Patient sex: F
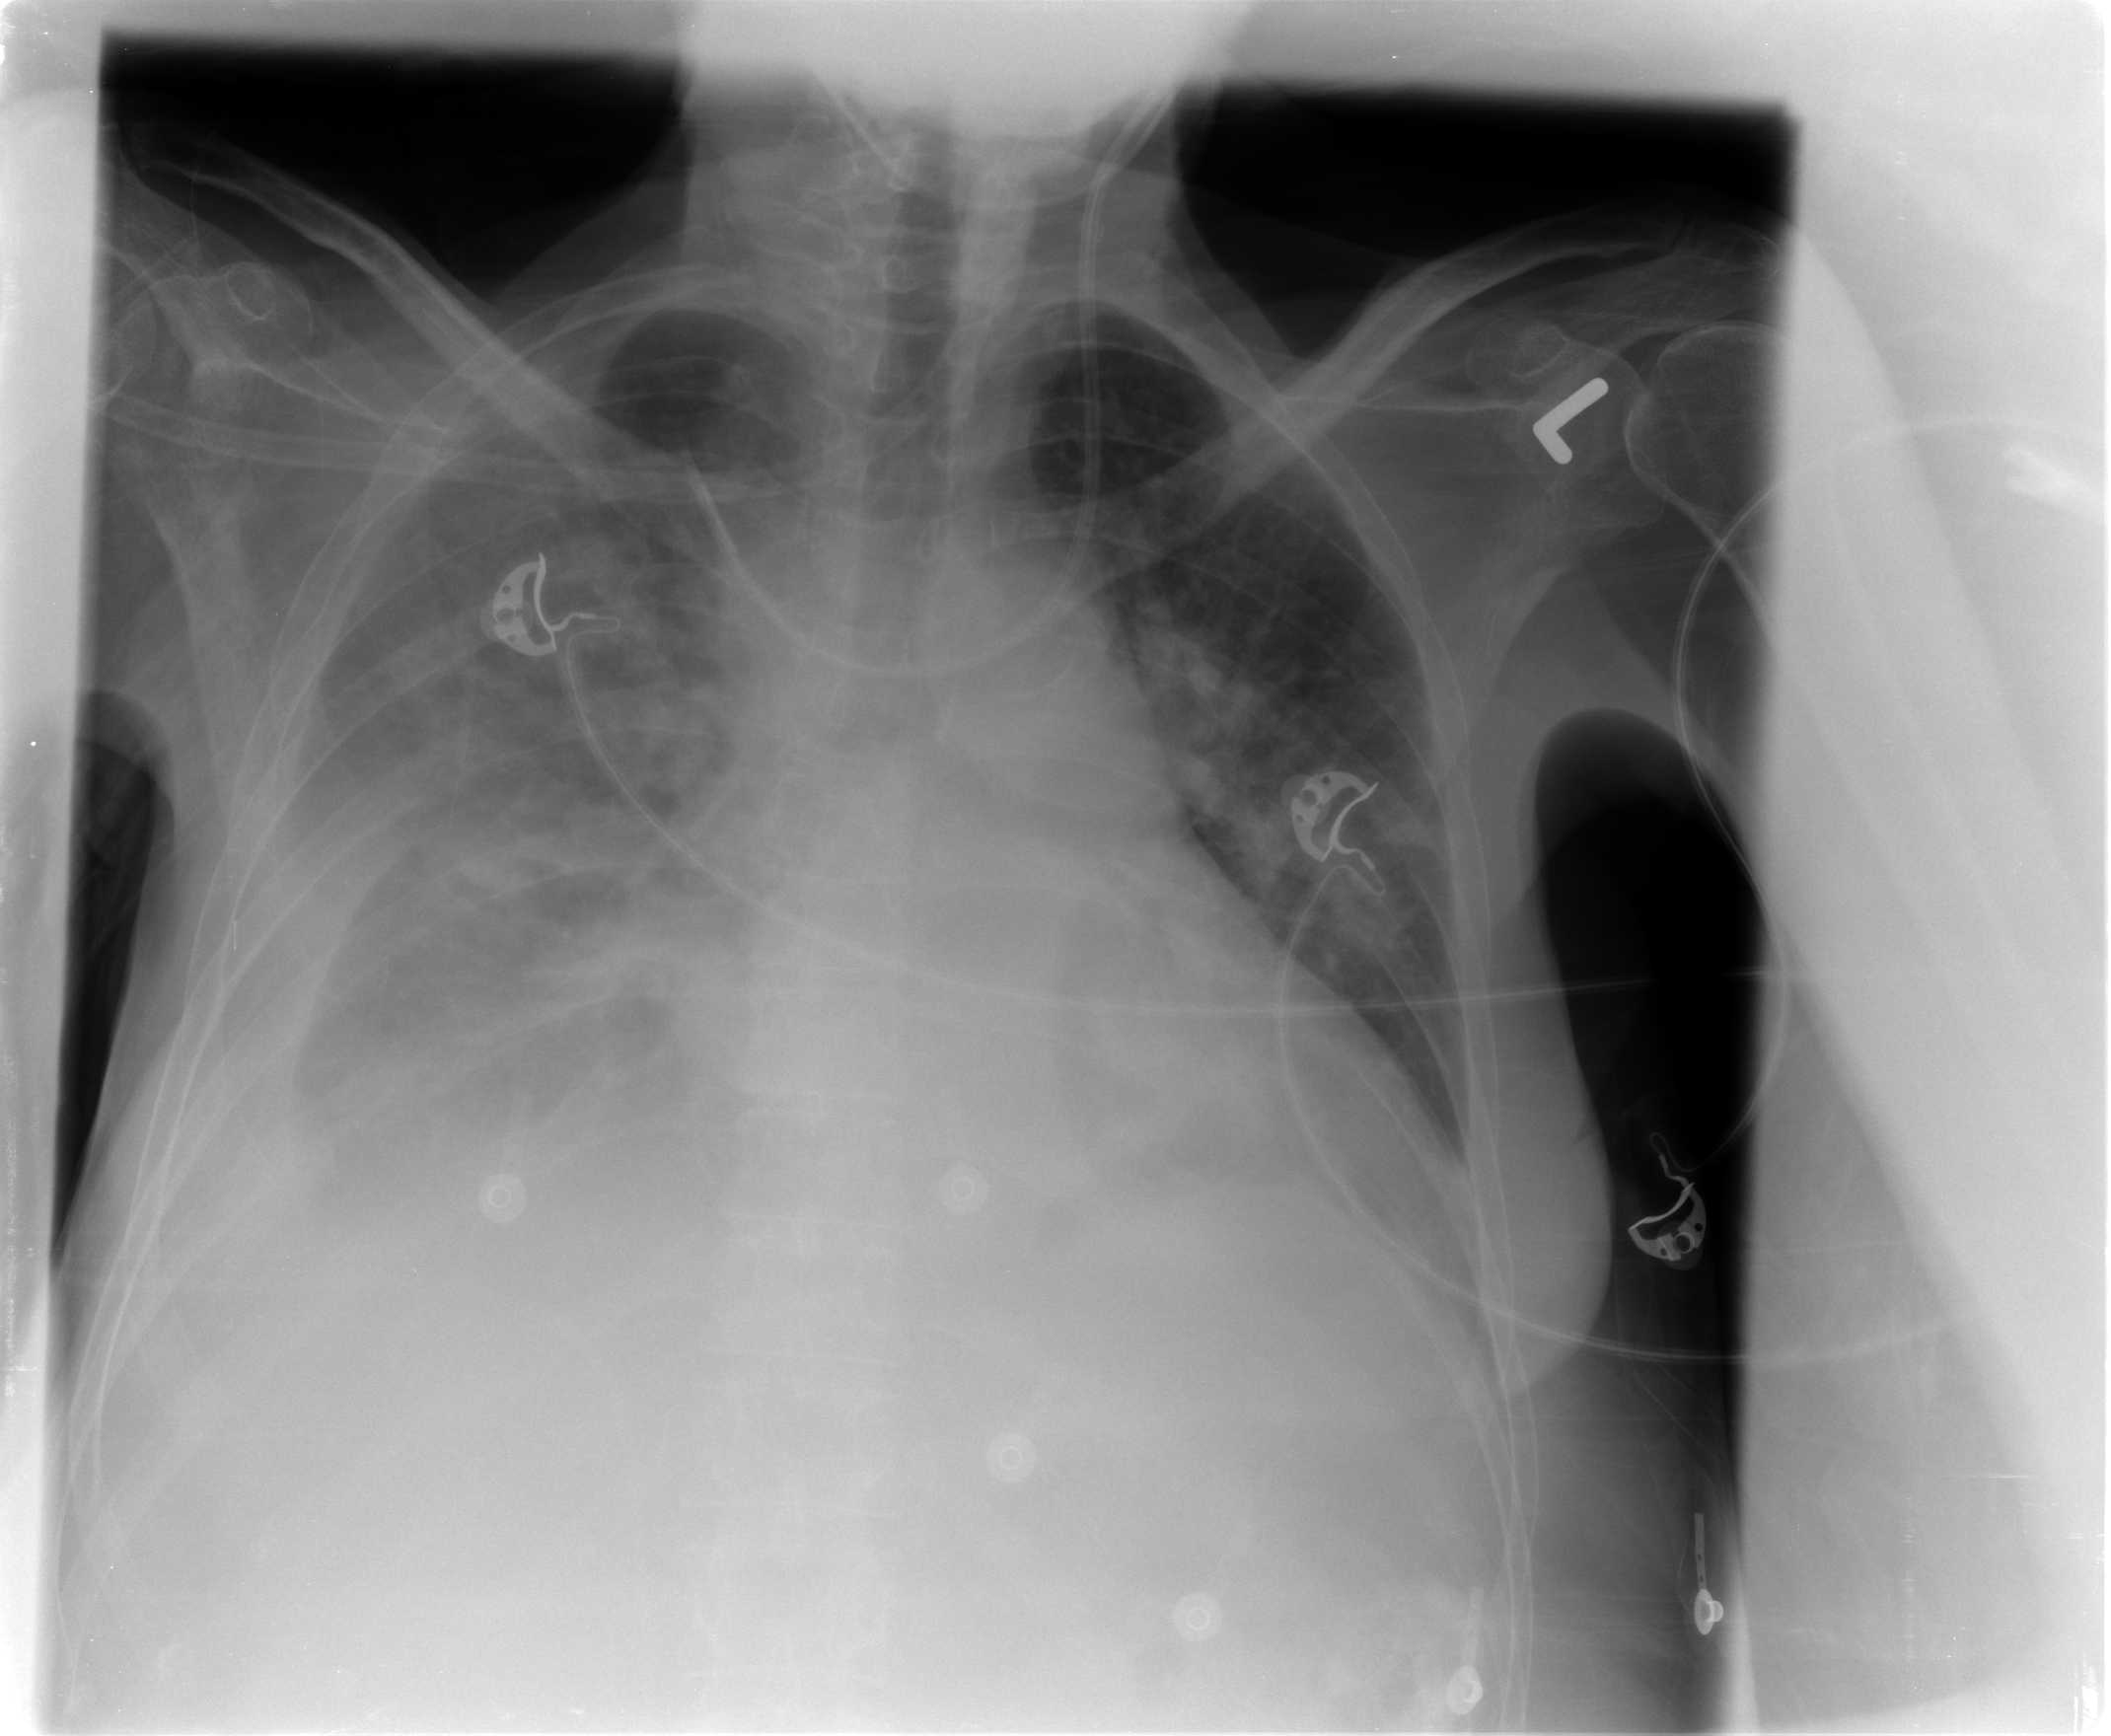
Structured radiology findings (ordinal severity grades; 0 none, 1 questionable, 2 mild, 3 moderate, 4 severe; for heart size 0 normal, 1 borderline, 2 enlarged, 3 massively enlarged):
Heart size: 0
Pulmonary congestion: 2
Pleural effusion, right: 3
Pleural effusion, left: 2
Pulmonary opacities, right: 3
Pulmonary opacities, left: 1
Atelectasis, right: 3
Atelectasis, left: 2